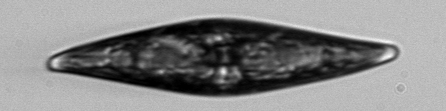
Label: Pleurosigma